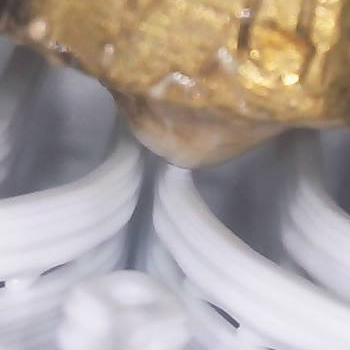
Flow rate: 89%